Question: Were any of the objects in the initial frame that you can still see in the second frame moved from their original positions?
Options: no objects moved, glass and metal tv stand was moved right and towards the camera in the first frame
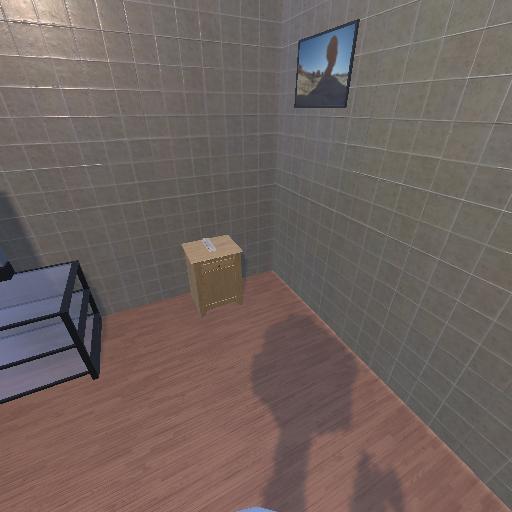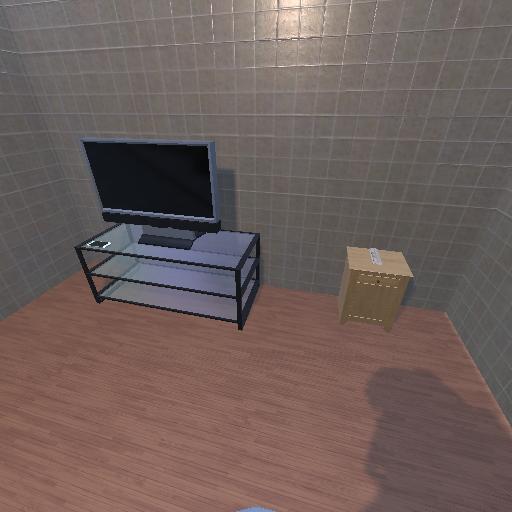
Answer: no objects moved